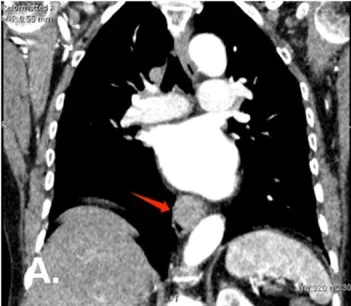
Chest contrast-enhanced computed tomography at diagnosis. (Coronal plane).
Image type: radiology (ct)